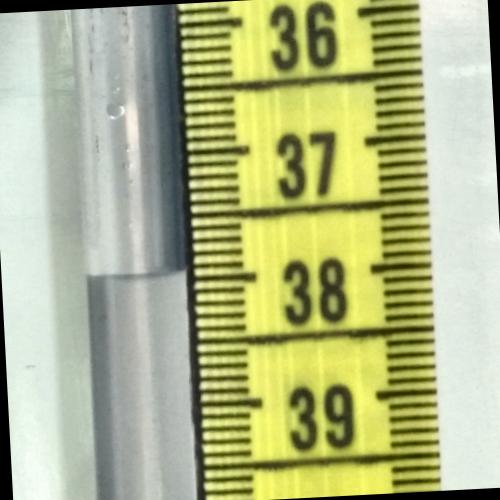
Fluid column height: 37.9 cm